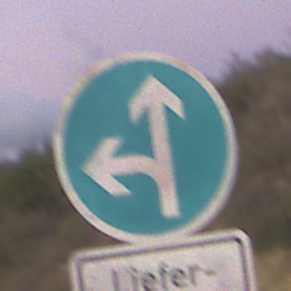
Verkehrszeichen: VorgeschriebeneFahrtrichtungGeradeausOderLinks
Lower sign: BesondereFahrzeugeUndTransportgueter5
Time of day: Dawn
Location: Outdoor (RoadRail)
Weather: Clear
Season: NotSpecified
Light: Natural